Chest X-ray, PA view. Patient: 68 years old, sex F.
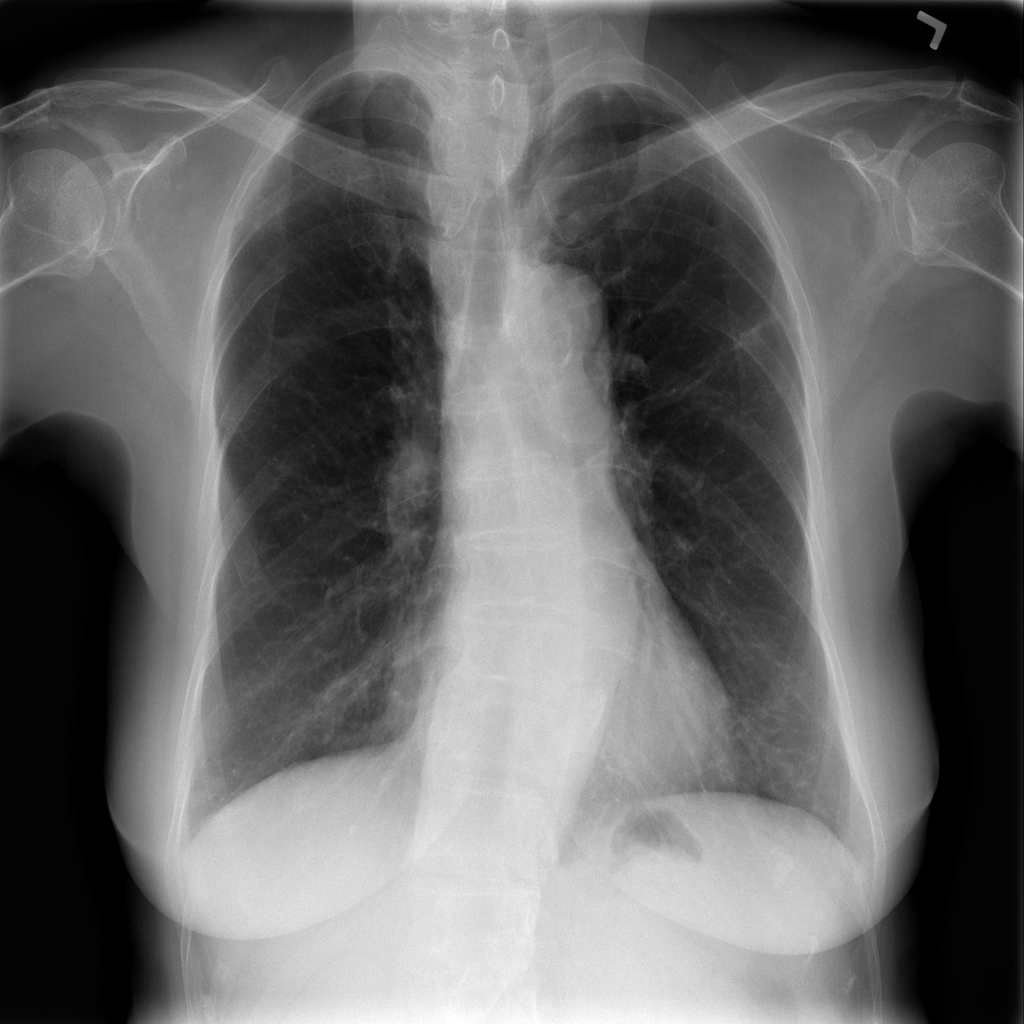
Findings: No Finding